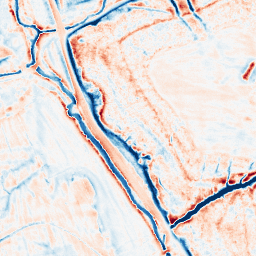
Category: edge_preserving
Decomposition family: guided
Decomposition parameters: radius: 4
eps: 0.1
Upsampling method: sinc_hamming
Upsampling parameters: scale: 2
kernel_size: 8
Upsampling scale: 2